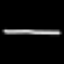
Label: line